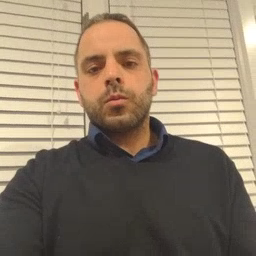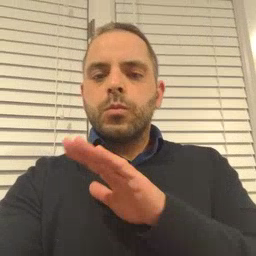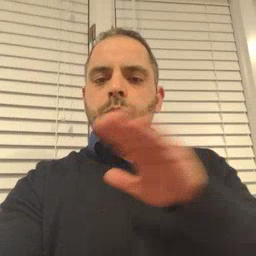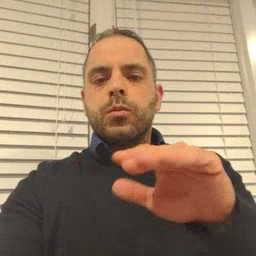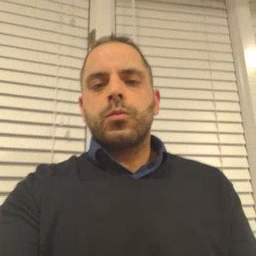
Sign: clean